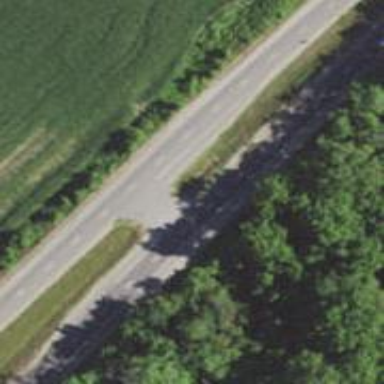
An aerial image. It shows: This image shows trunk highway that functions as expressway.